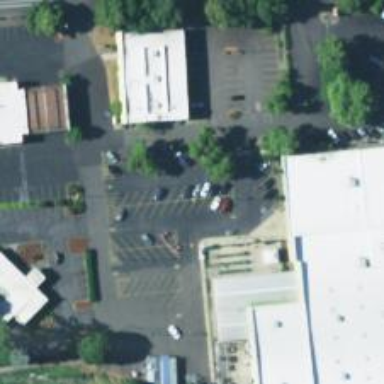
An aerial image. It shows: Parking space.